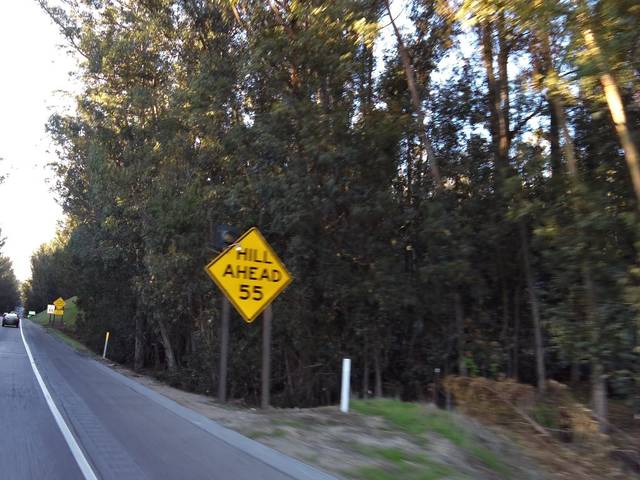
Region: United States
Coordinates: 36.8593, -121.598